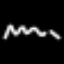
Label: squiggle